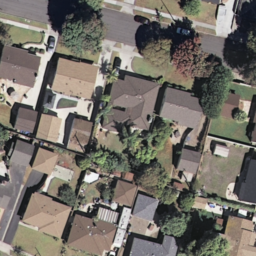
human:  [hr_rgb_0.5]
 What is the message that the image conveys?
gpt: medium residential